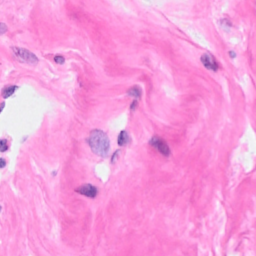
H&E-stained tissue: Breast